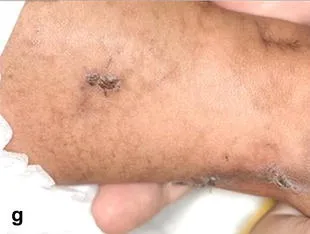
Clinical features of incontinentia pigmenti. Involuting cutaneous vesicular lesions.
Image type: medical_photograph (skin_photograph)